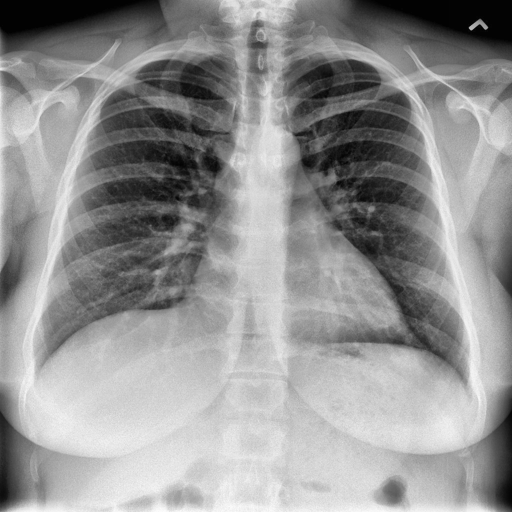
Finding: NORMAL